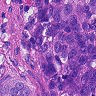
Metastatic tissue present: yes